Question: I am using fieldset to create titled border around div.
This is the code:
'''
<div class="form-group col-xs-12">
<fieldset class="field_set col-xs-12">
<legend style="font-weight:bold;font-size:20px"> &nbsp;Sproc Details:</legend>
<div class="col-xs-12">
<div class="form-group col-xs-3">
<span>
Application Name <span></span>
</span>
</div>
<div class="form-group col-xs-2">
<span>
DB Name <span></span>
</span>
</div>
<div class="form-group col-xs-3">
<span>
Schema Name <span></span>
</span>
</div>
<div class="form-group col-xs-4">
<span>
Sproc Name <span></span>
</span>
</div>
</div>
<div class="col-xs-12">
<div class="form-group col-xs-3">
<span class="btn btn-block btn-success">
{{appName}} <span></span>
</span>
</div>
<div class="form-group col-xs-2">
<span class="btn btn-block btn-success">
{{dbName}} <span></span>
</span>
</div>
<div class="form-group col-xs-3">
<span class="btn btn-block btn-success">
{{schemaName}} <span></span>
</span>
</div>
<div class="form-group col-xs-4">
<span class="btn btn-block btn-success">
{{sprocName}} <span></span>
</span>
</div>
</div>
</fieldset>
</div>
'''
The css for fieldset is :
'''
.field_set {
border: 2px white solid;
padding: 4px;
}
'''
When I am executing this :
I am receiving my output like this :

As you can see, It is not fully displayed.
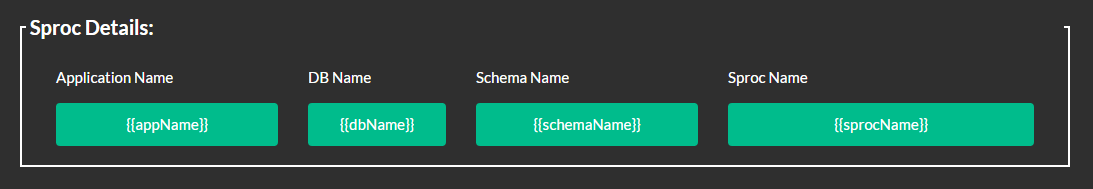
Answer: Replace:
'''
<legend style="font-weight:bold;font-size:20px"> &nbsp;Sproc Details:</legend>
'''
With:
'''
<legend style="font-weight:bold;font-size:20px;width:8%;"> &nbsp;Sproc Details:</legend>
'''